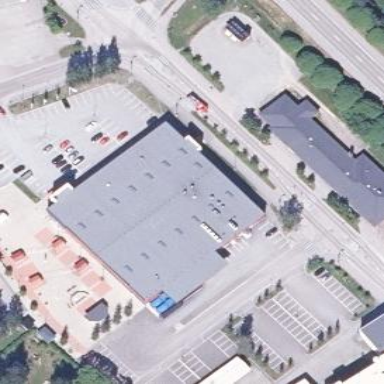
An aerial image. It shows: Supermarket building.